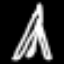
Label: The Eiffel Tower